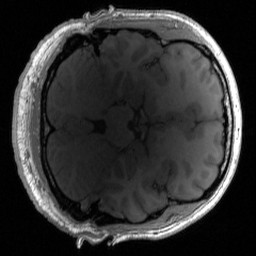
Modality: T1w
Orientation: axial
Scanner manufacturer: siemens
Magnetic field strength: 3 T
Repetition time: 2 s
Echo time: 0.0022 s